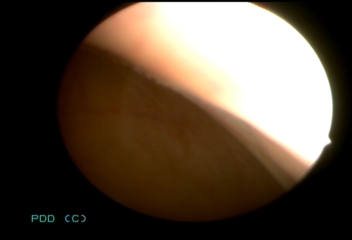
Modality: WLC
Class: Normal mucosa
Bladder cancer association: No